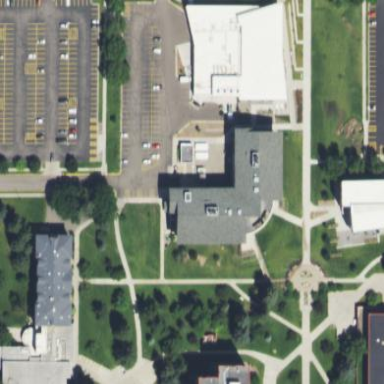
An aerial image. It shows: University building with gabled roof.